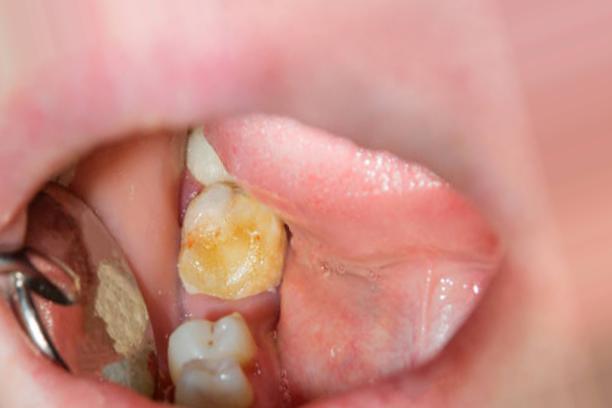
Condition: Caries